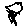
Label: tree